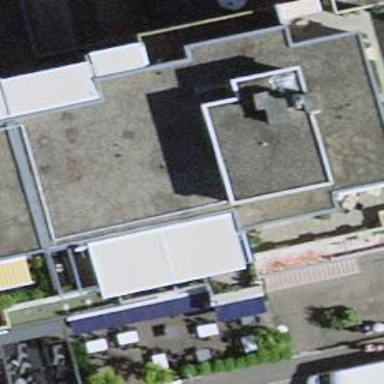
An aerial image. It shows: Restaurant.